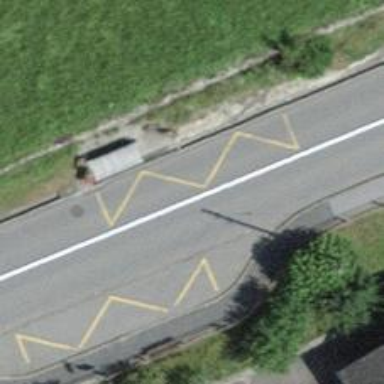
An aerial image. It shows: Bus stop with sheltered platform for public transport.